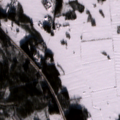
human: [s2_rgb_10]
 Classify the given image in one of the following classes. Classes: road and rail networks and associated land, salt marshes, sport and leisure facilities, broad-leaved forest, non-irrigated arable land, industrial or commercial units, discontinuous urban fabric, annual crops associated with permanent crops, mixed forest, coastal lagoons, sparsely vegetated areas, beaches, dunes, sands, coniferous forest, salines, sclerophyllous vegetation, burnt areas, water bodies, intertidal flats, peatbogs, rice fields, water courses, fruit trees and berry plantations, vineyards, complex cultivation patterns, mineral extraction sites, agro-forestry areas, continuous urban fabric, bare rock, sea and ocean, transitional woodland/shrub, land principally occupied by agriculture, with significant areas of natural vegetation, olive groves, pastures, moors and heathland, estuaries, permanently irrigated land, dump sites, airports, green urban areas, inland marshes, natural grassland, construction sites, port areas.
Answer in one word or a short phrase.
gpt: non-irrigated arable land, land principally occupied by agriculture, with significant areas of natural vegetation, mixed forest